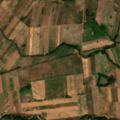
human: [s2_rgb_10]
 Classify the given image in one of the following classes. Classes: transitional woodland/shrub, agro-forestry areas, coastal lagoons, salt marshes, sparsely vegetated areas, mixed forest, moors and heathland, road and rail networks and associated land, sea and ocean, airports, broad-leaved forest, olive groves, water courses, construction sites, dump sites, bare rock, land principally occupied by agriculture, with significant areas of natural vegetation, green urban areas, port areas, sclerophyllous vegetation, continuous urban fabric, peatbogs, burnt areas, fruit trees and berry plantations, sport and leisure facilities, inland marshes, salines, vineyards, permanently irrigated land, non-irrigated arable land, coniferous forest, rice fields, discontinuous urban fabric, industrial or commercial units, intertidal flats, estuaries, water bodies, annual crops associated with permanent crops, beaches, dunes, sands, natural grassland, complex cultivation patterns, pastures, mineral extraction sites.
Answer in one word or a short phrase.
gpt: non-irrigated arable land, land principally occupied by agriculture, with significant areas of natural vegetation